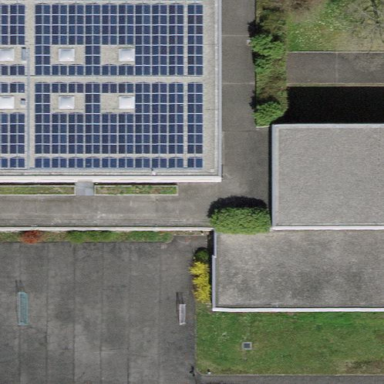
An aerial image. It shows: College building.